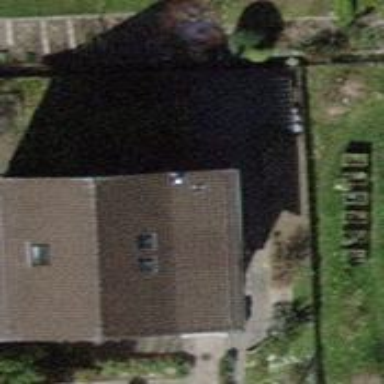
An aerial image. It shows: Building with pitched roof.